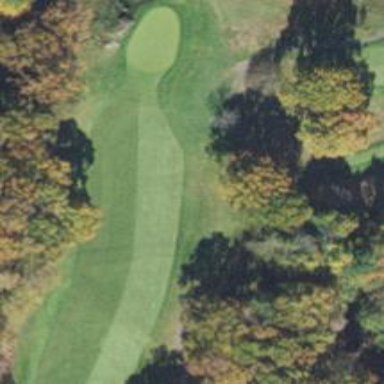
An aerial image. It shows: Golf fairway surrounded by grass.